Field crop: tomato
Growth stage: 1
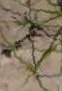
Species: cyperus